Question: Hi I've decided to partly modify my website to allow long scrolling.
But I can't get my head around this concept...So I'll try to explain it as clearly as I can. Currently my website has a nav bar, you click one button...angular changes the view from partials/differentview.html etc. This works.
But I would like it to do this: When the user scrolls down...it goes to section 2...scroll down again....section 3 etc. I would like the different sections to represent different pages.
Hopefully this image will help:
The red box represents the PC monitor view. Is it possible when the user selects section 3 on Nav bar...the screen scrolls down to section 3 without it changing the view?
Do I need to have section1.html, section2.html, section3.html separately in partials or is it possible to have both sections in one html file?
I'm not sure if this is the angular way?
Thank you.
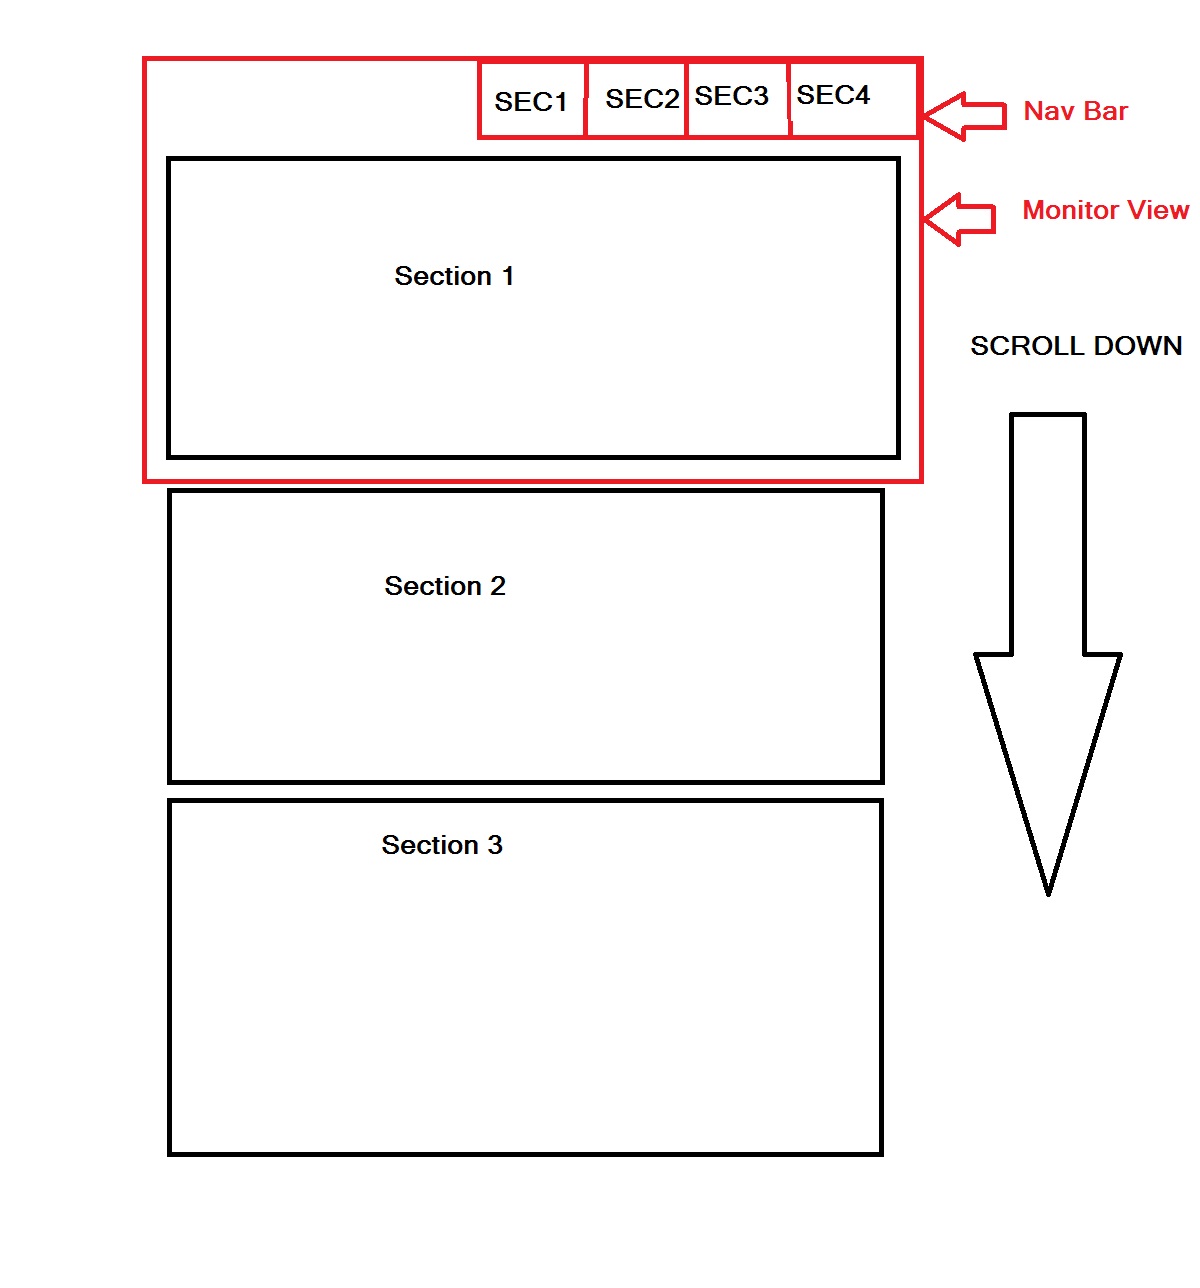
Answer: You don't need to create separate html files. You can use 'ngSwitch' directive to navigate through different sections. More more info, see the <URL>.